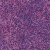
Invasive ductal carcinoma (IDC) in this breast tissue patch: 1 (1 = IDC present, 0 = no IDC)